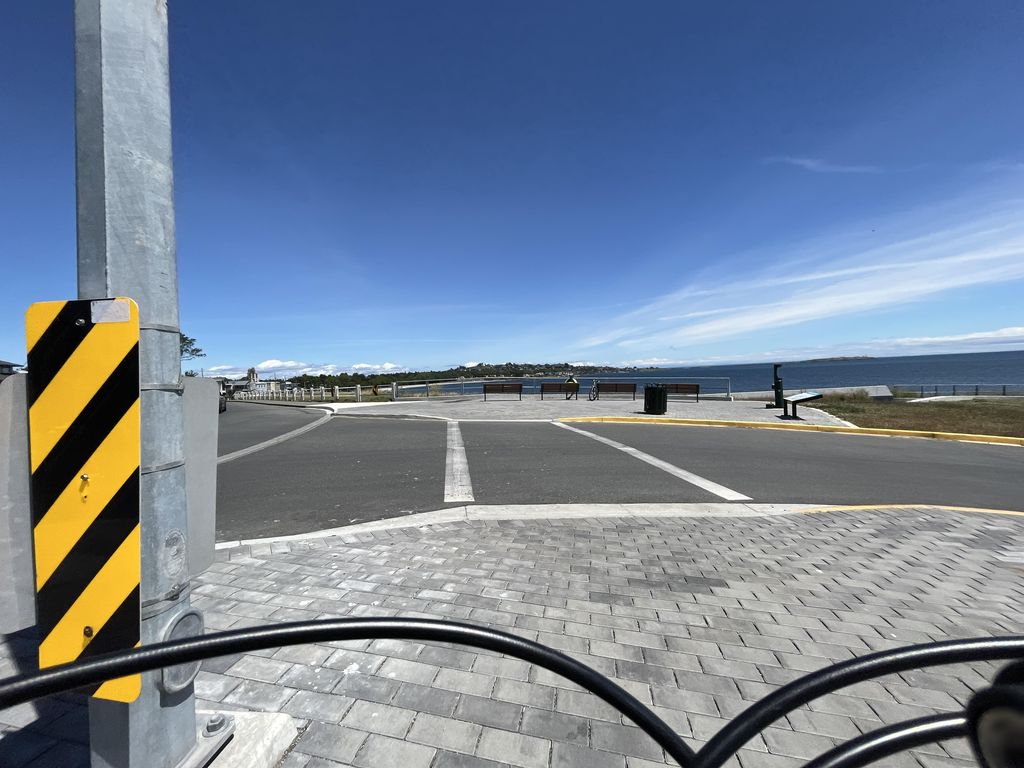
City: victoria